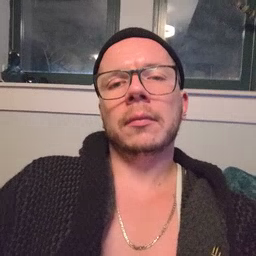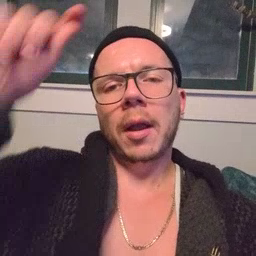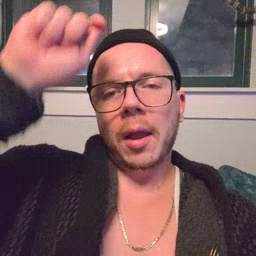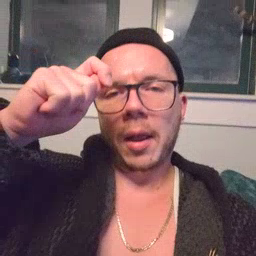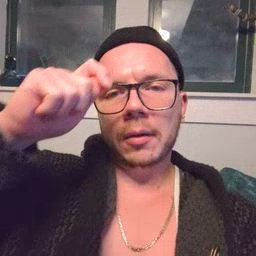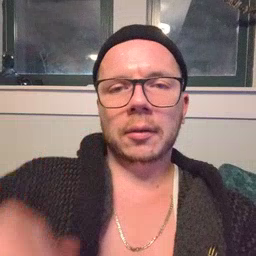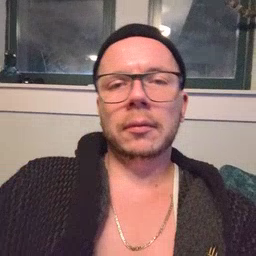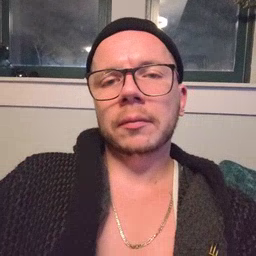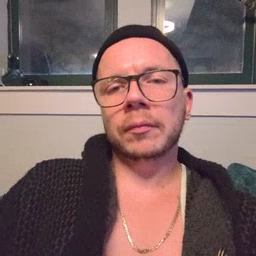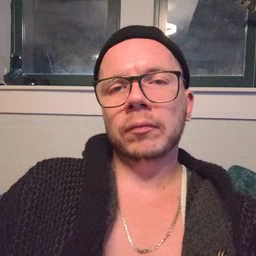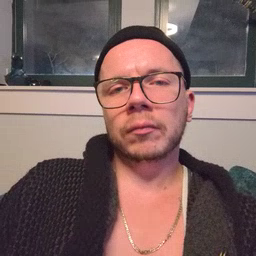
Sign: hat